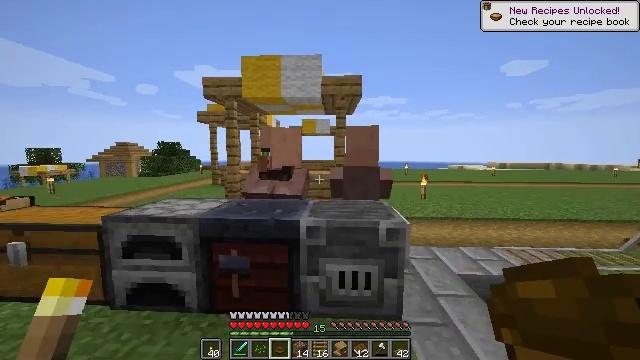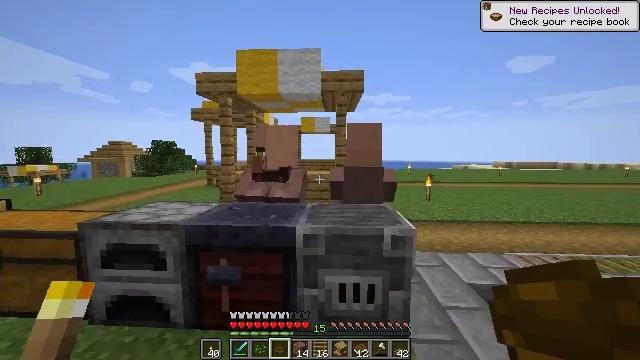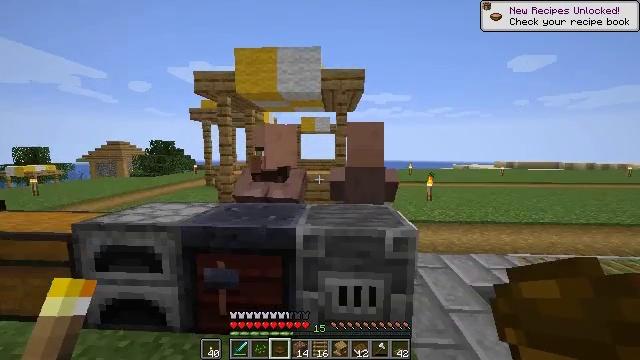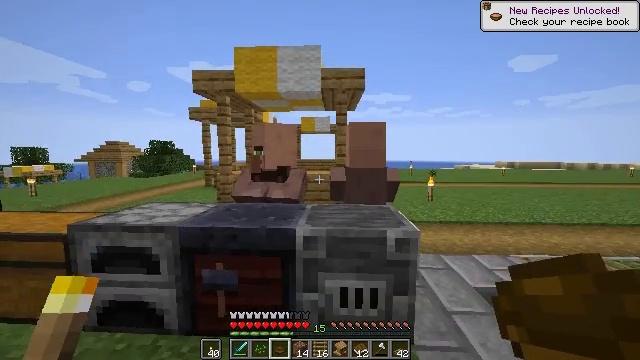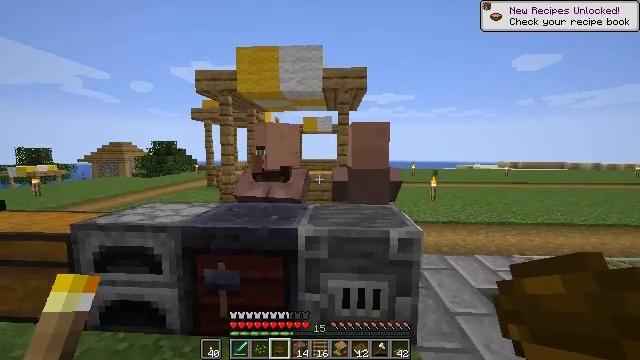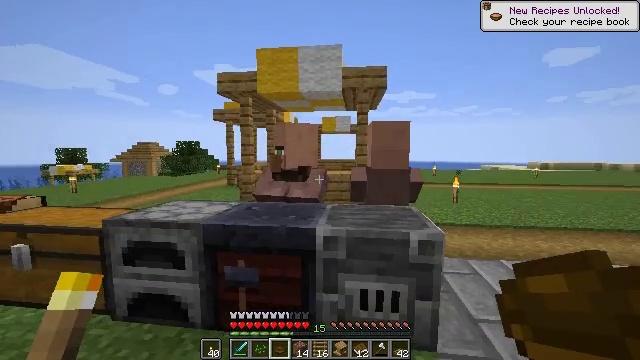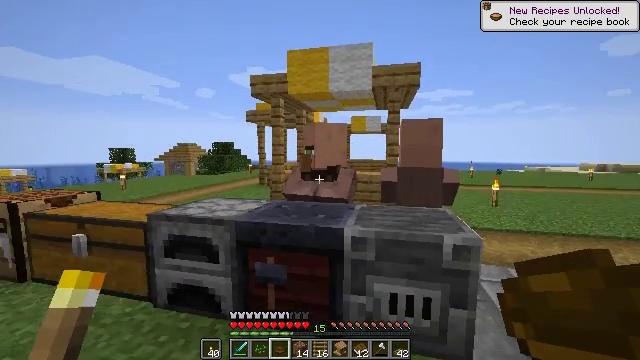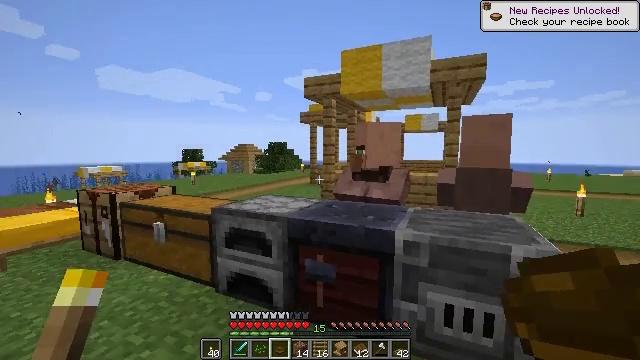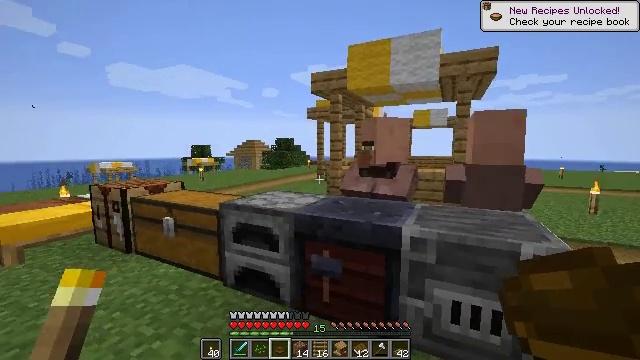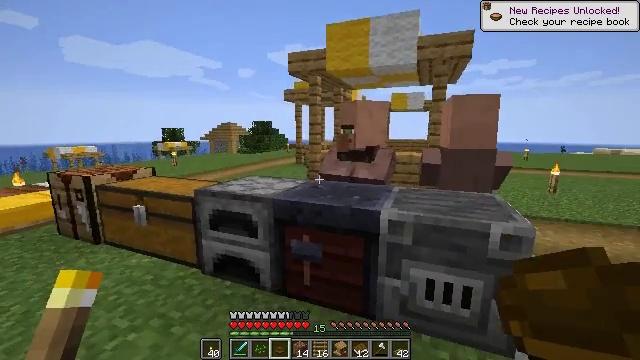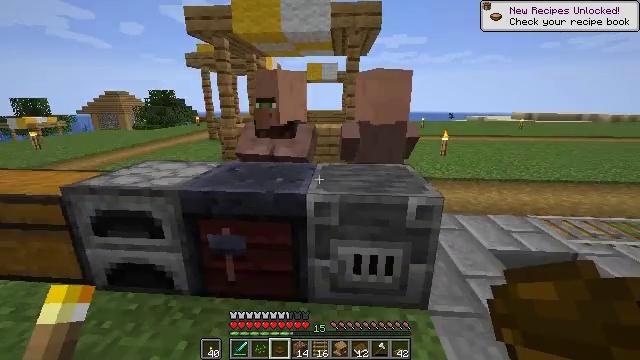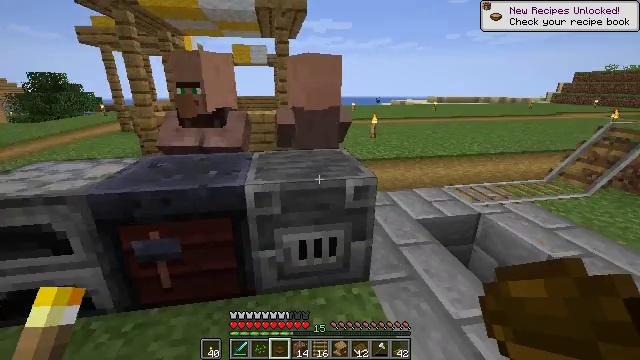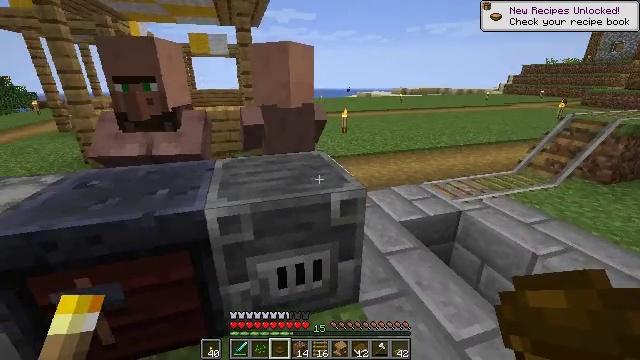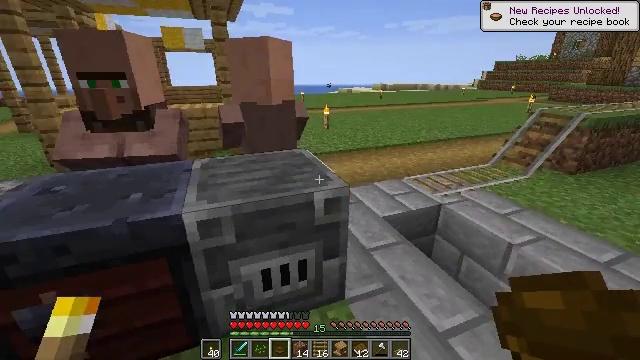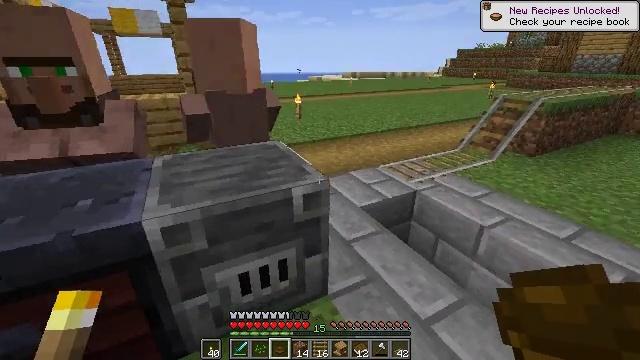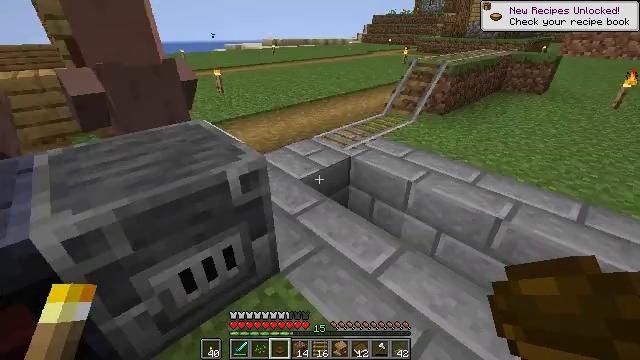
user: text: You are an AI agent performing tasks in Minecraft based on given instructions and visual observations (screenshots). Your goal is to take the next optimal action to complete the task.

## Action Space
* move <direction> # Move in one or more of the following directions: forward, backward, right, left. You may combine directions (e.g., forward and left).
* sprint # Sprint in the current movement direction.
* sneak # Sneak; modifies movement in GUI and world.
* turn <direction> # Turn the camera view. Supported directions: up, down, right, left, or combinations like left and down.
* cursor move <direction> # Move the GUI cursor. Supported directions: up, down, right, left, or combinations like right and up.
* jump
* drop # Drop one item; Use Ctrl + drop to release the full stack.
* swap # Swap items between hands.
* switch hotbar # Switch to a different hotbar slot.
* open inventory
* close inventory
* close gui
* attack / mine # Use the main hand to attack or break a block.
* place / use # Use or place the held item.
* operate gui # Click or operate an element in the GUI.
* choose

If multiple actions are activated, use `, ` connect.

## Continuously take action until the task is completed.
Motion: motion action
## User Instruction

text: Recycle the blast furnace by breaking it.
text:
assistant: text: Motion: no_op
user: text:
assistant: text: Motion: no_op
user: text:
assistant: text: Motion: no_op
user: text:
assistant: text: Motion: no_op
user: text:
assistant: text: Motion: turn left
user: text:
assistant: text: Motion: turn left
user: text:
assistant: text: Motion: turn left
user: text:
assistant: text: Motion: turn left
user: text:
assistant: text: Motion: move forward, turn right and down
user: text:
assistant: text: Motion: move forward, turn right and down
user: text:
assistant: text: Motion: move forward, turn right and down
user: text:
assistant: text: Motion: move forward, turn right and down
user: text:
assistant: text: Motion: turn right
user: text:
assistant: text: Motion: turn right and down
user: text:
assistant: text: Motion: turn right and down
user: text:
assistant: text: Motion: turn right and down
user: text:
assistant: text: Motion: turn right and down
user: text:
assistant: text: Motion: no_op
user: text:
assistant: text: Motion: no_op
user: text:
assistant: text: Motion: no_op
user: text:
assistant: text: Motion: no_op
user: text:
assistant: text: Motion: no_op
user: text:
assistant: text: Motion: no_op
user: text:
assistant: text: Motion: no_op
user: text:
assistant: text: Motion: no_op
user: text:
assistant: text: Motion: turn right
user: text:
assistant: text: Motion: turn right
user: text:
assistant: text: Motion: move forward and move right, turn right and up
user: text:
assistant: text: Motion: move forward and move right, turn right and up
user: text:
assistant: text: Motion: move forward and move right, turn right and up